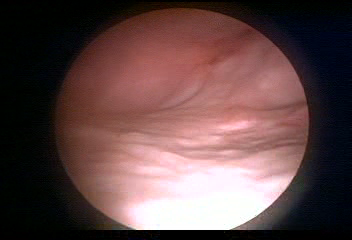
Modality: WLC
Class: Normal mucosa
Bladder cancer association: No